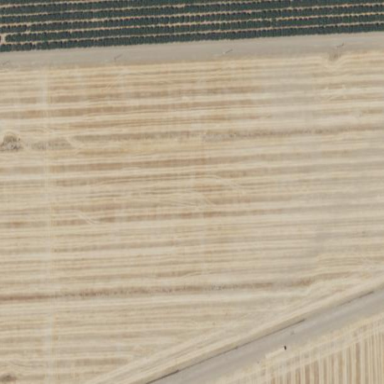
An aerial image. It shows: Almond orchard with rows of almond trees.